Chest X-ray:
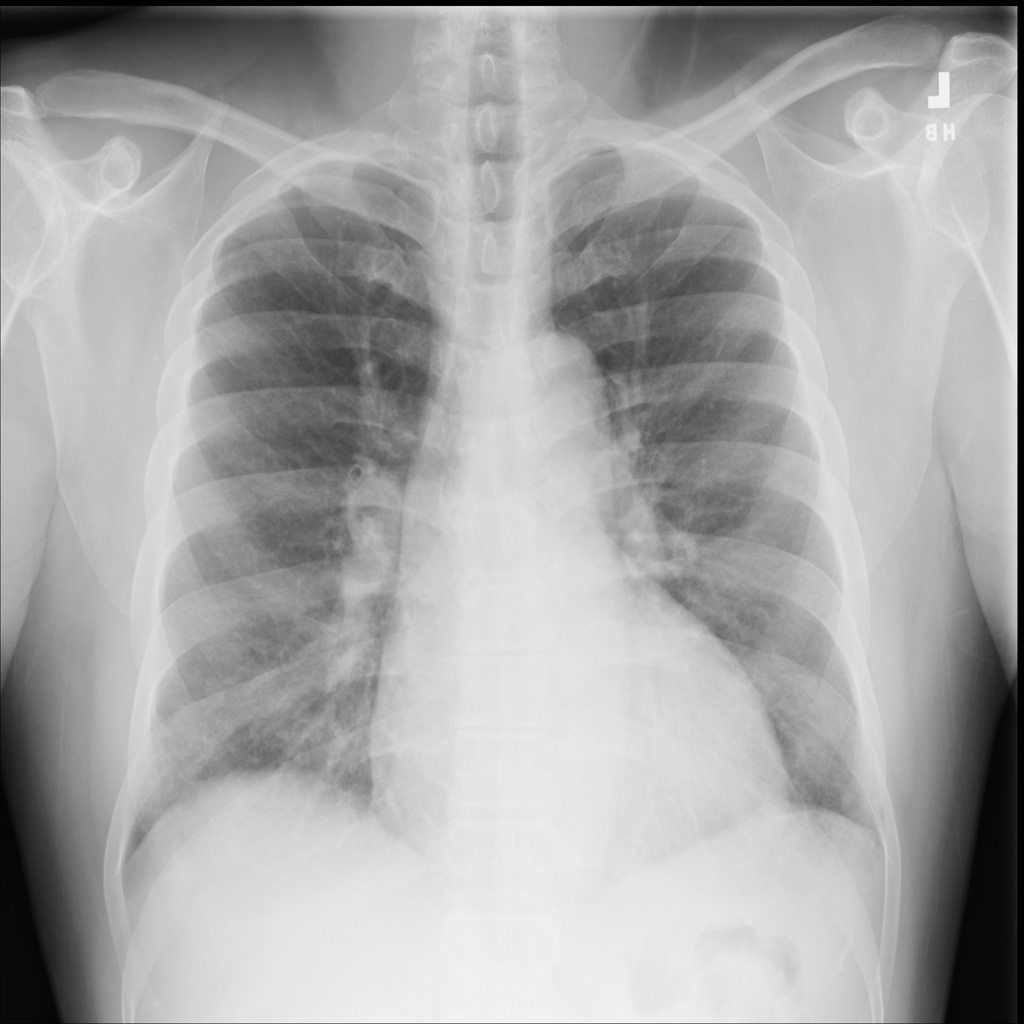
Findings: Cardiomegaly
No abnormal finding: no